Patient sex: M
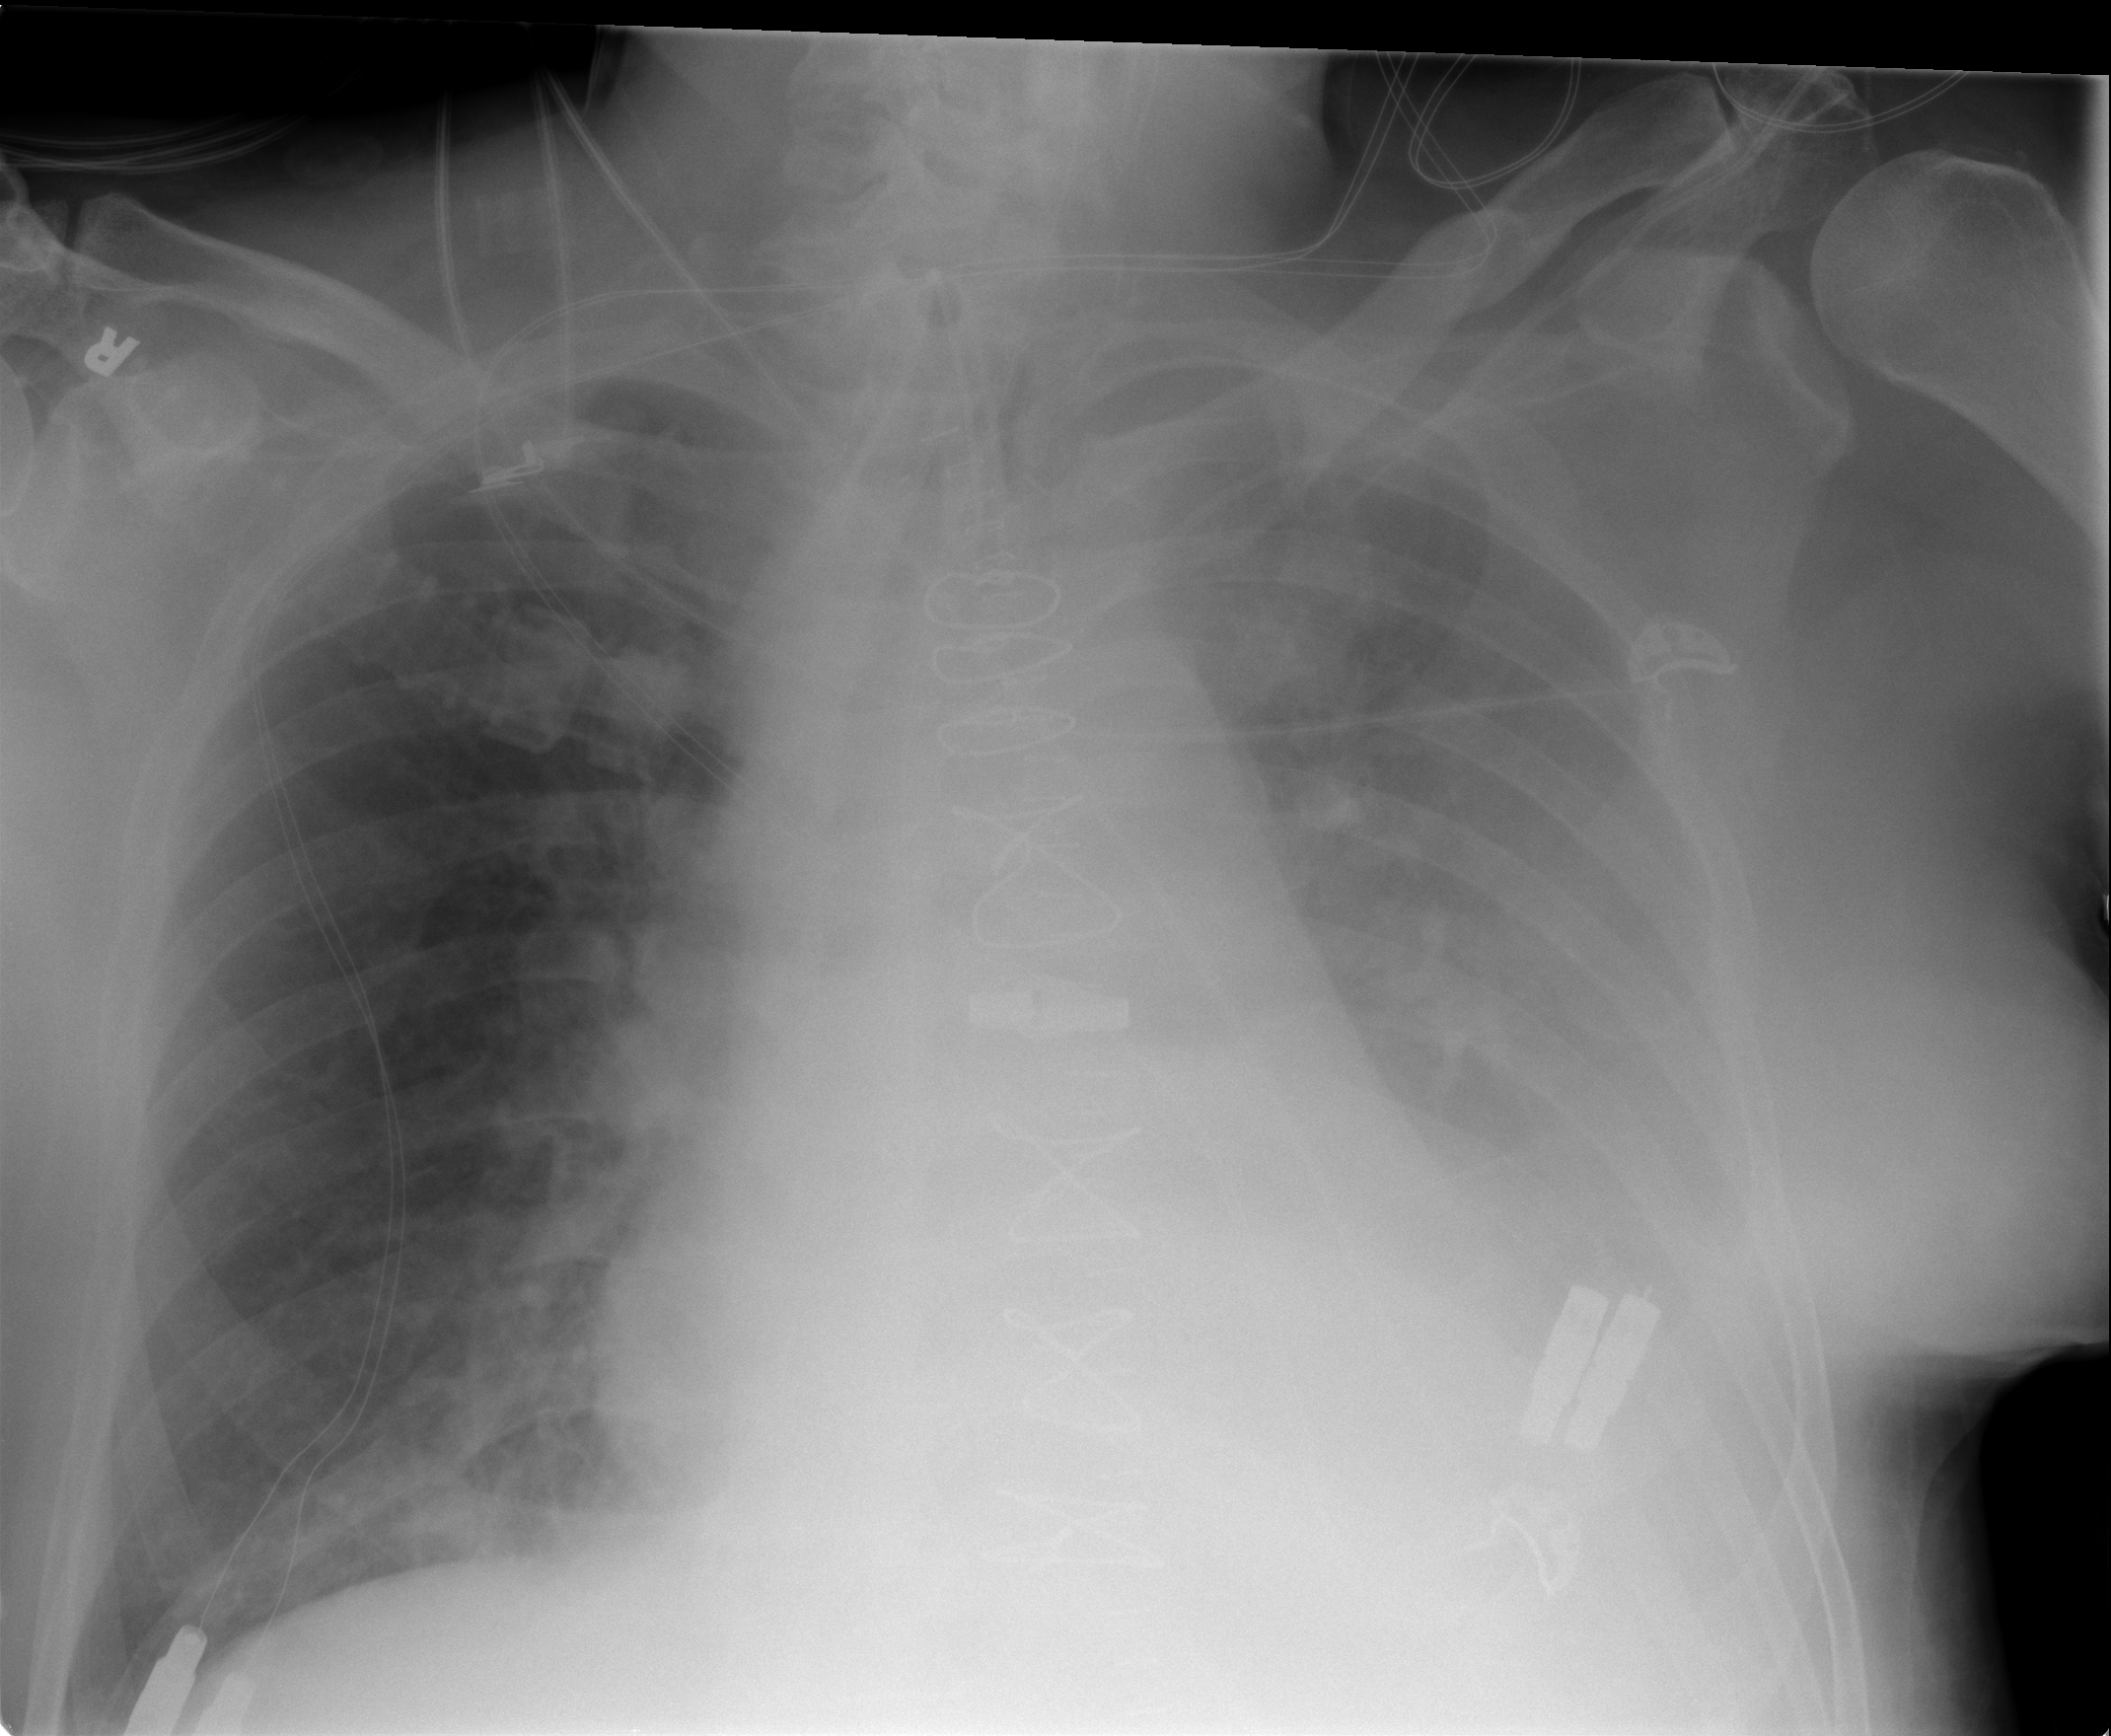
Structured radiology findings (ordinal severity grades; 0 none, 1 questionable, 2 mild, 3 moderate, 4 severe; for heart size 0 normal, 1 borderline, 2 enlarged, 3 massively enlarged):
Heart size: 2
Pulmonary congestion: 0
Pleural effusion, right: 0
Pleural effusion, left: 3
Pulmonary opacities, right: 0
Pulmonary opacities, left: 0
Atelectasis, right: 0
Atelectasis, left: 3